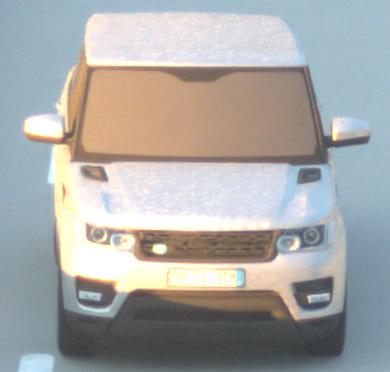
Make: Land Rover
Model: Range Rover Sport 5.0 V8 SC
Detailed model: Range Rover Sport (II)
Model produced from: 2013/09
Model produced until: 2015/07
Doors: 5
Color: white
Road condition: dry road
Daytime: sunrise or sunset
Contrast: medium contrast